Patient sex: M
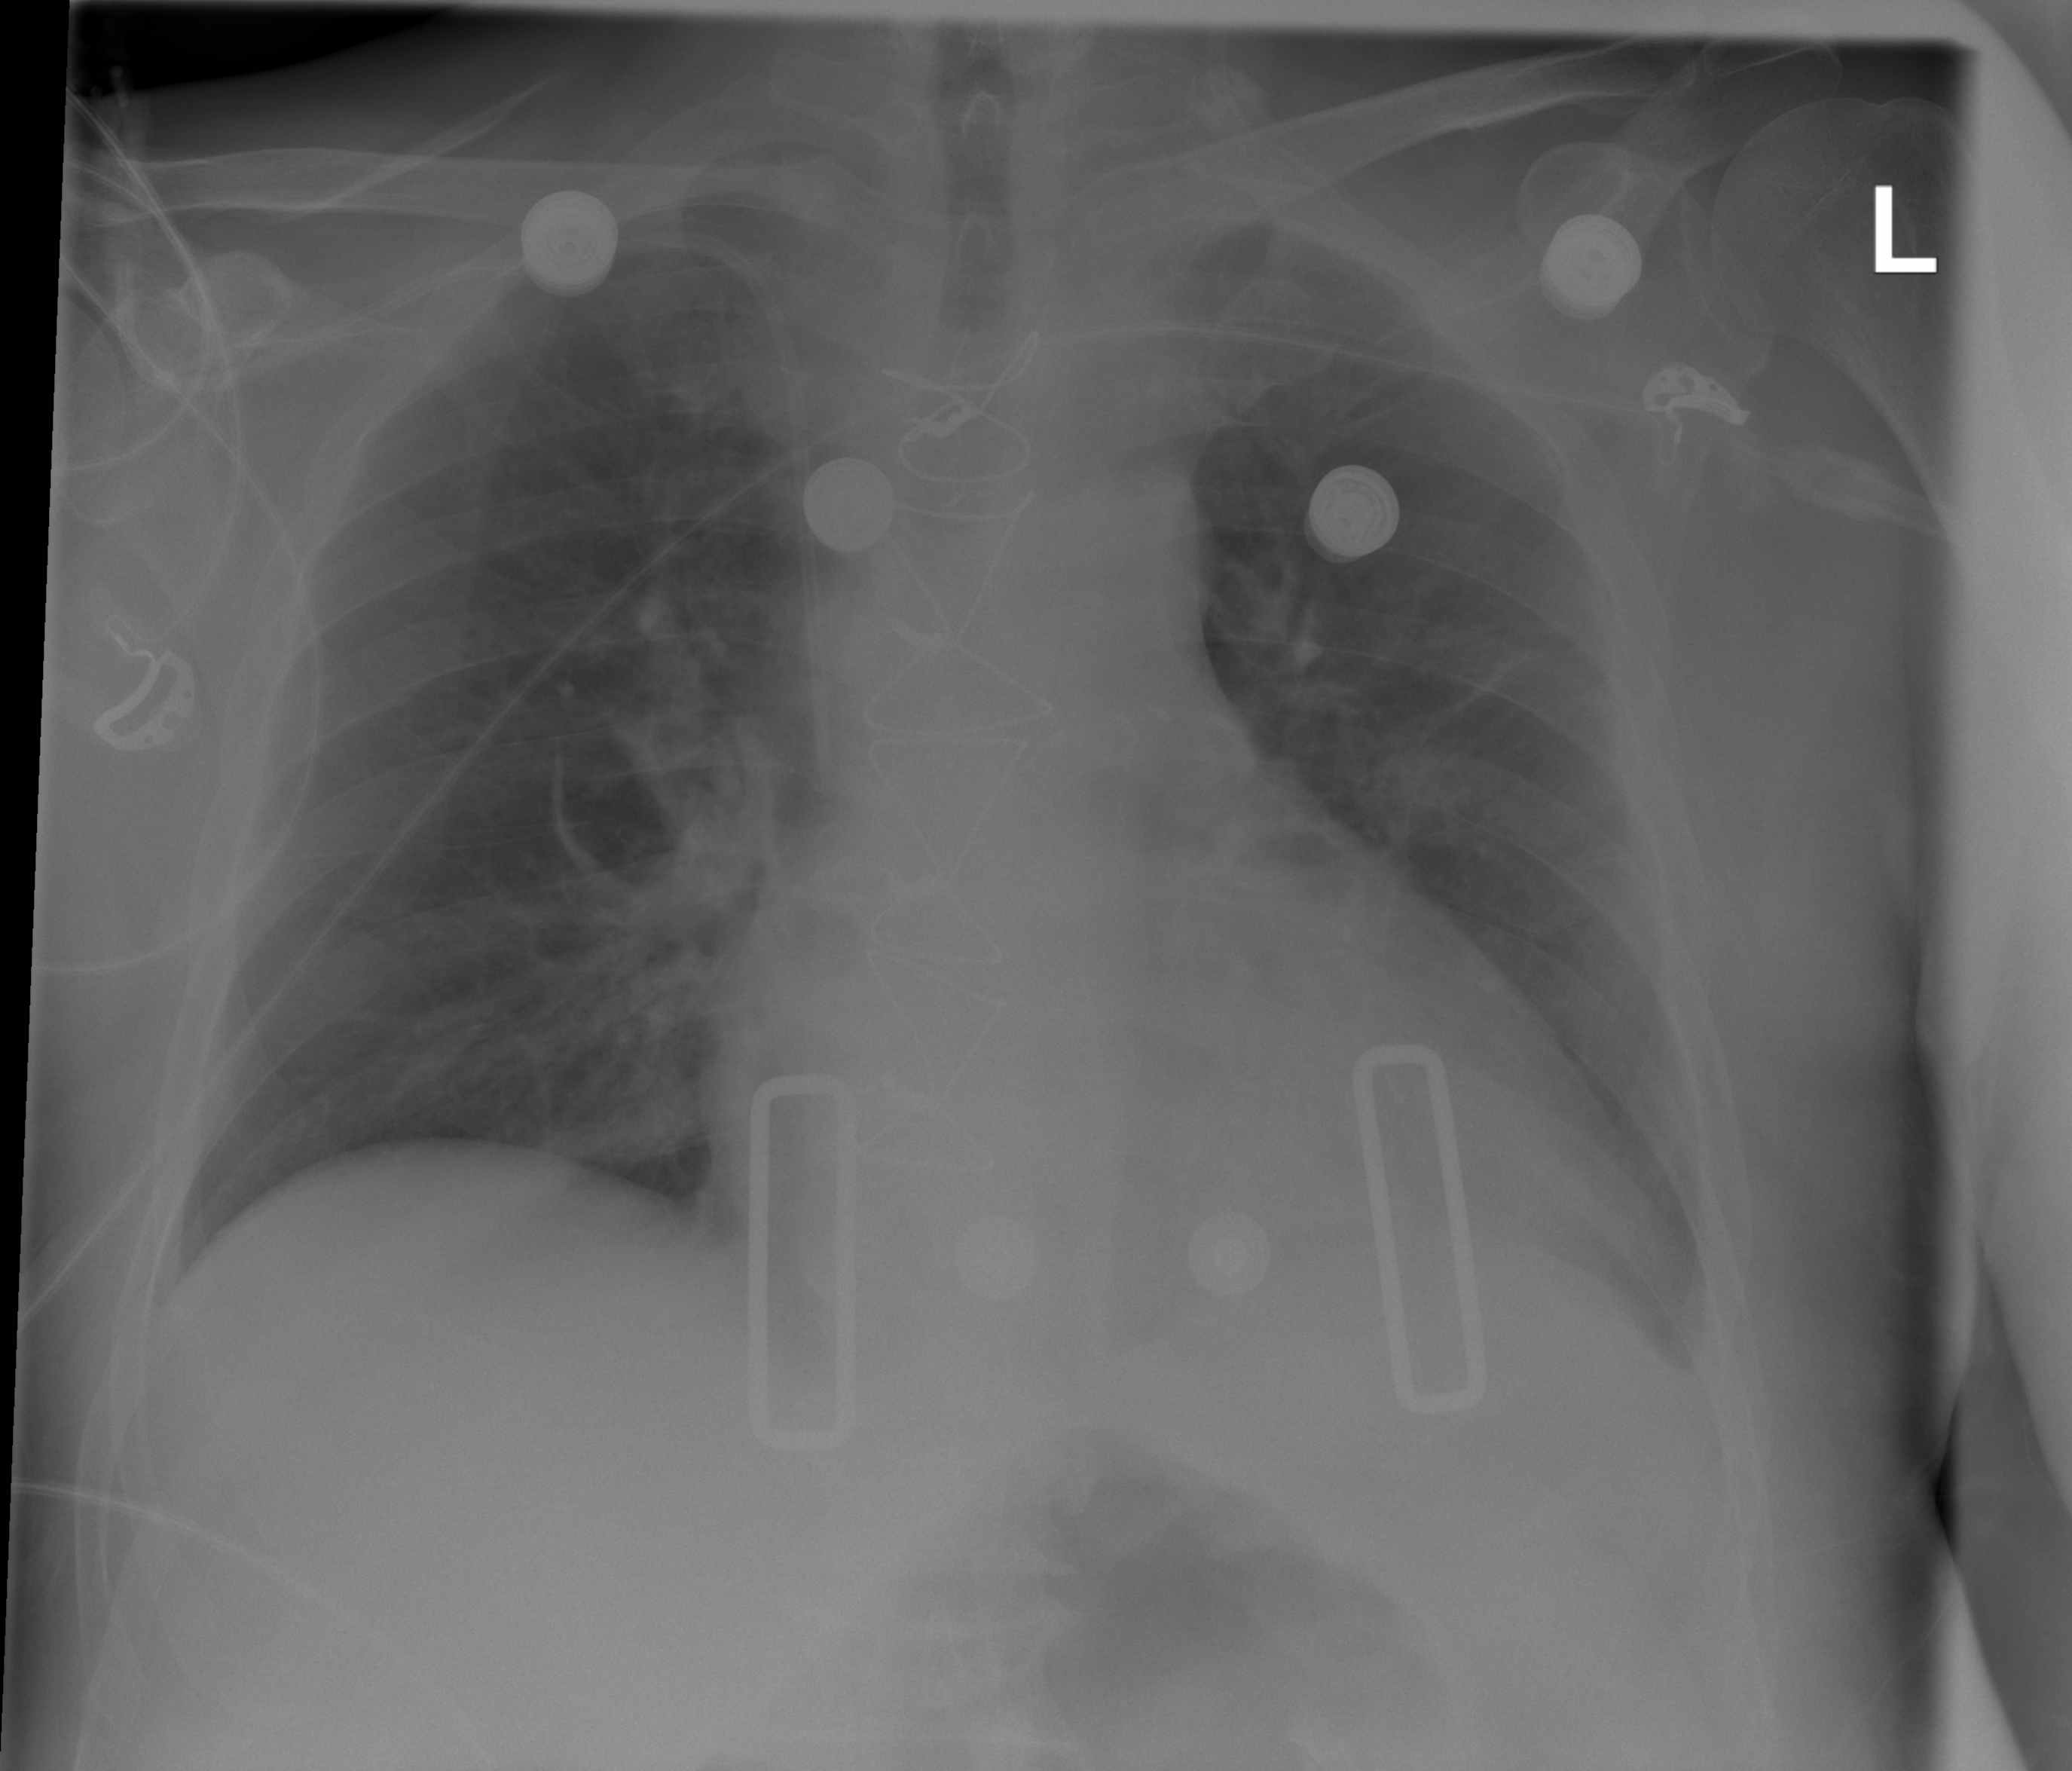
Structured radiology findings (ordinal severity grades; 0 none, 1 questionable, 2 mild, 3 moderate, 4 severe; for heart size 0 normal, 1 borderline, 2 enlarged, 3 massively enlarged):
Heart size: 2
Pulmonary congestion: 0
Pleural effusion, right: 0
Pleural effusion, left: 1
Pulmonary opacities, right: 1
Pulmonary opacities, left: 0
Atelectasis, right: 0
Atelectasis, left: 1